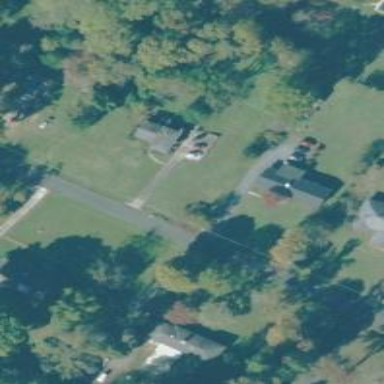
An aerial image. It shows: Driveway.